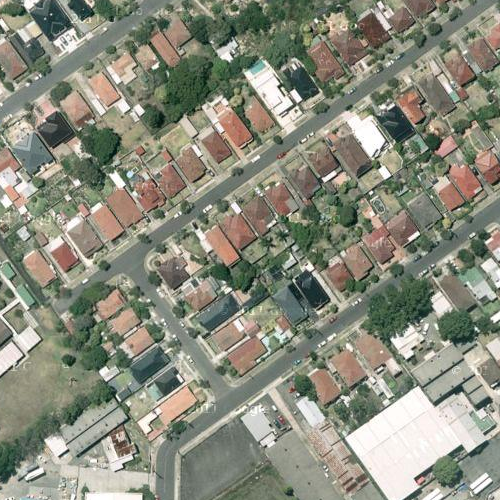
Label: sydney